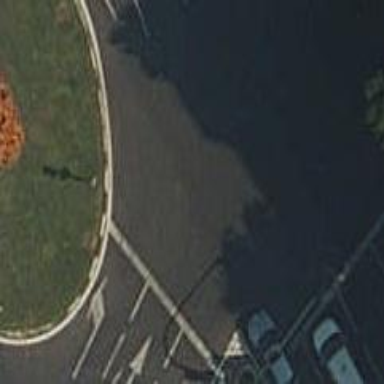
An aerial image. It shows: Circular junction on tertiary road.